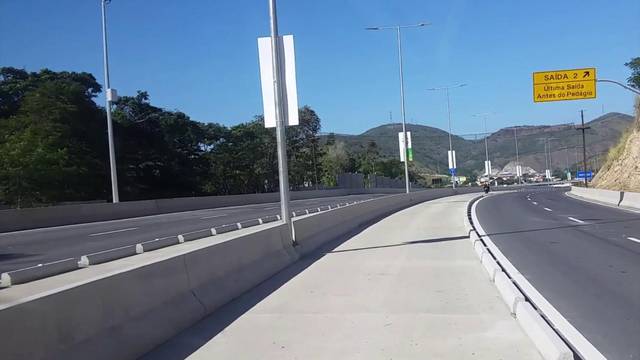
Region: Brazil
Coordinates: -22.88, -43.4